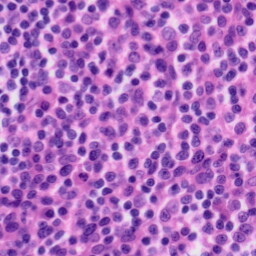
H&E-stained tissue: Tonsil